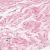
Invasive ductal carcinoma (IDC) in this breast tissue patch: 0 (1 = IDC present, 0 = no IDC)